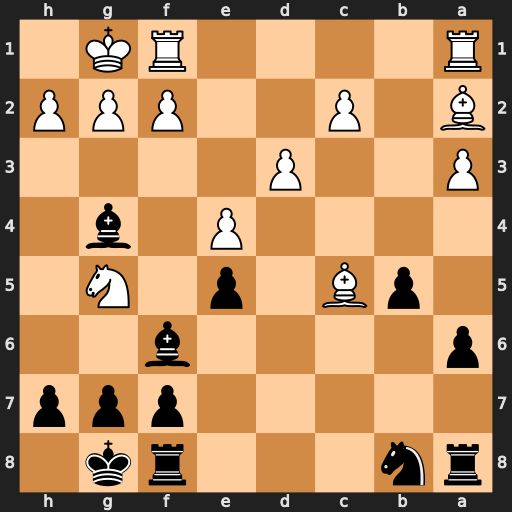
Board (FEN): rn3rk1/5ppp/p4b2/1pB1p1N1/4P1b1/P2P4/B1P2PPP/R4RK1
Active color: b
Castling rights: -
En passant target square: -
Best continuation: Bxg5 Bxf8 Kxf8 Bd5 Ra7